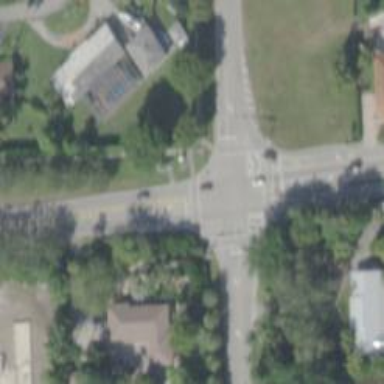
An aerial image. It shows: Asphalt footway with uncontrolled crossing. The crossing has lines markings.